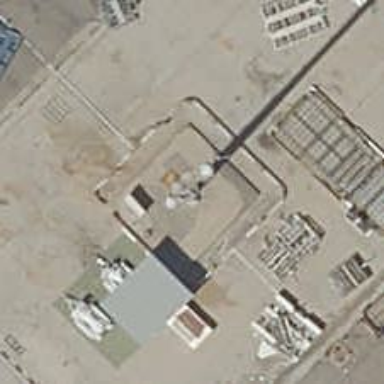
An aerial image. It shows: Mast structure.